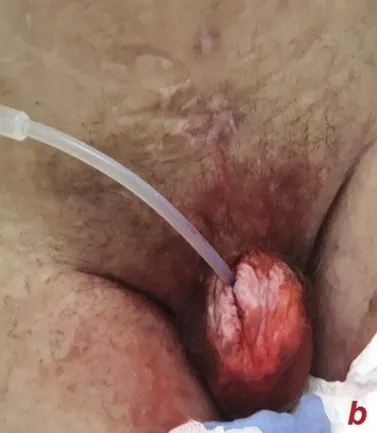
B. Partial penectomy.
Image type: medical_photograph (other_medical_photograph)